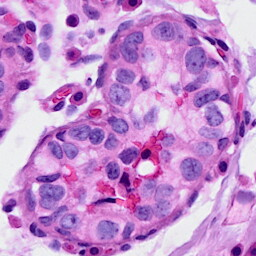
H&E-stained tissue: Breast